Question: Today was the release of Oracle JDK8 U11.
When I try to install the .pkg in OSX yosemite 10.10 I get this error and can't continue.

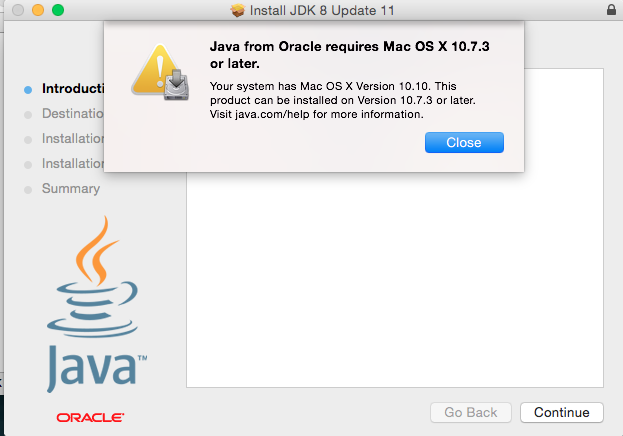
Answer: The OSX version is stored in /System/Library/CoreServices/SystemVersion.plist

We can temporary change the OSX version before installing de package.
1. Change OSX version 10.10 to 10.9: sudo sed -i '' 's/>10.10</>10.9</' /System/Library/CoreServices/SystemVersion.plist
2. Install Java and don't forget to change your JAVA_HOME to /Library/Java/JavaVirtualMachines/jdk1.8.0_11.jdk
3. Restore OSX version sudo sed -i '' 's/>10.9</>10.10</' /System/Library/CoreServices/SystemVersion.plist